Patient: sex F, age 57
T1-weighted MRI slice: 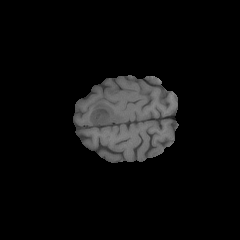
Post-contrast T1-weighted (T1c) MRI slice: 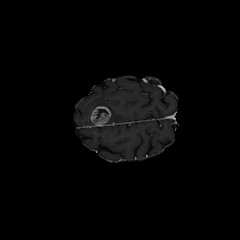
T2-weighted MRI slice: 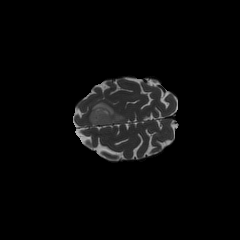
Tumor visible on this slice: yes
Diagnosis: Glioblastoma, IDH-wildtype
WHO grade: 4